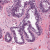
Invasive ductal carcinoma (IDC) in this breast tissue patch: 0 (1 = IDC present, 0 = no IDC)